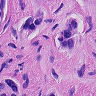
Metastatic tissue present: yes